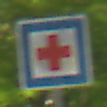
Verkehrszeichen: ErsteHilfe
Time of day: MorningAfternoon
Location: Outdoor (RoadRail)
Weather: Clear
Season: NotSpecified
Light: Natural